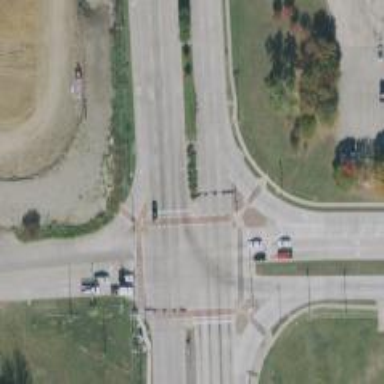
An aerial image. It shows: Crossing on footway.